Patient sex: M
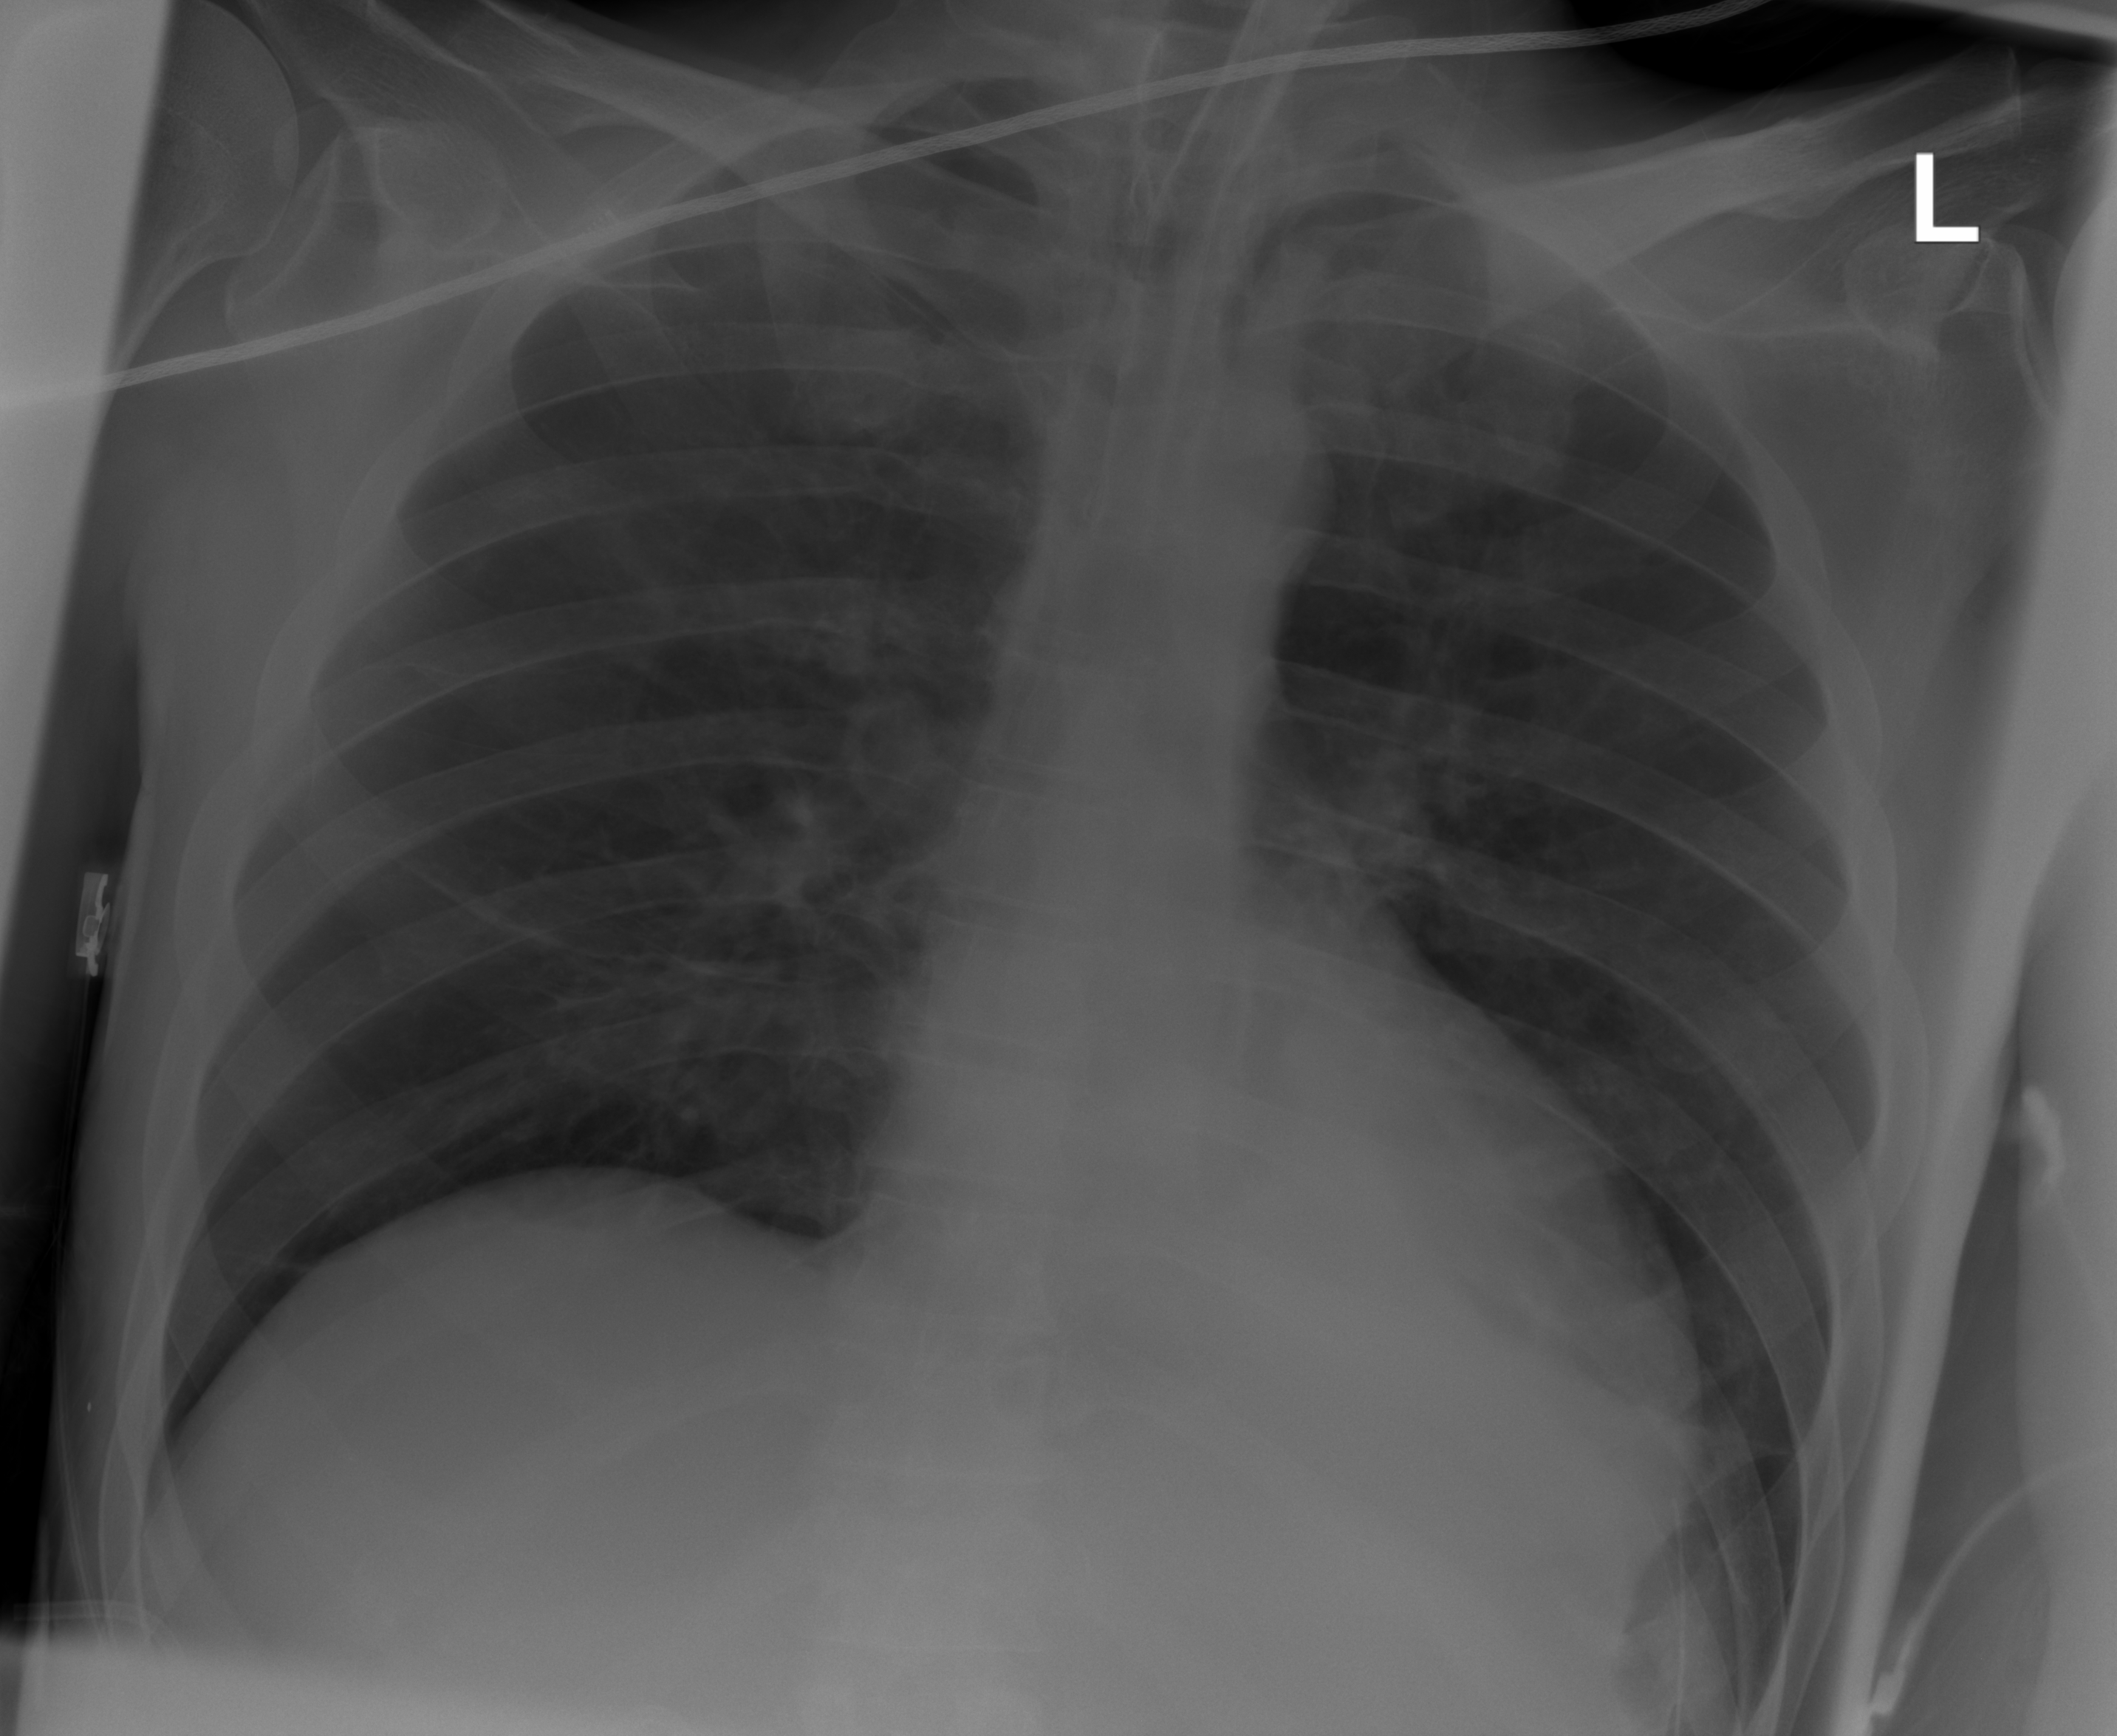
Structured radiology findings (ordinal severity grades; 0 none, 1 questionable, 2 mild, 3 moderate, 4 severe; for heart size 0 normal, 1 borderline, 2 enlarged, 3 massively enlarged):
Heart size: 0
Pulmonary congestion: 0
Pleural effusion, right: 0
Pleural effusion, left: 0
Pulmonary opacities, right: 0
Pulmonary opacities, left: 0
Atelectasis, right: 2
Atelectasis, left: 2